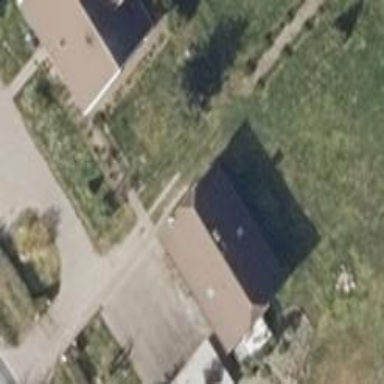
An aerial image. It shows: Gabled house with the roof oriented along the building.